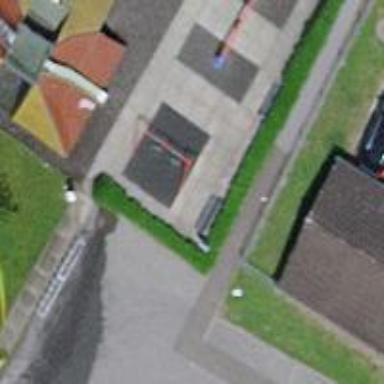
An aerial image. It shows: Playground featuring swings.